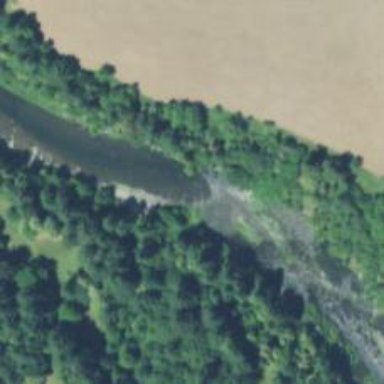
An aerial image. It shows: Beautiful river scene.